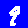
Digit: 9